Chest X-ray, PA view. Patient: 47 years old, sex F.
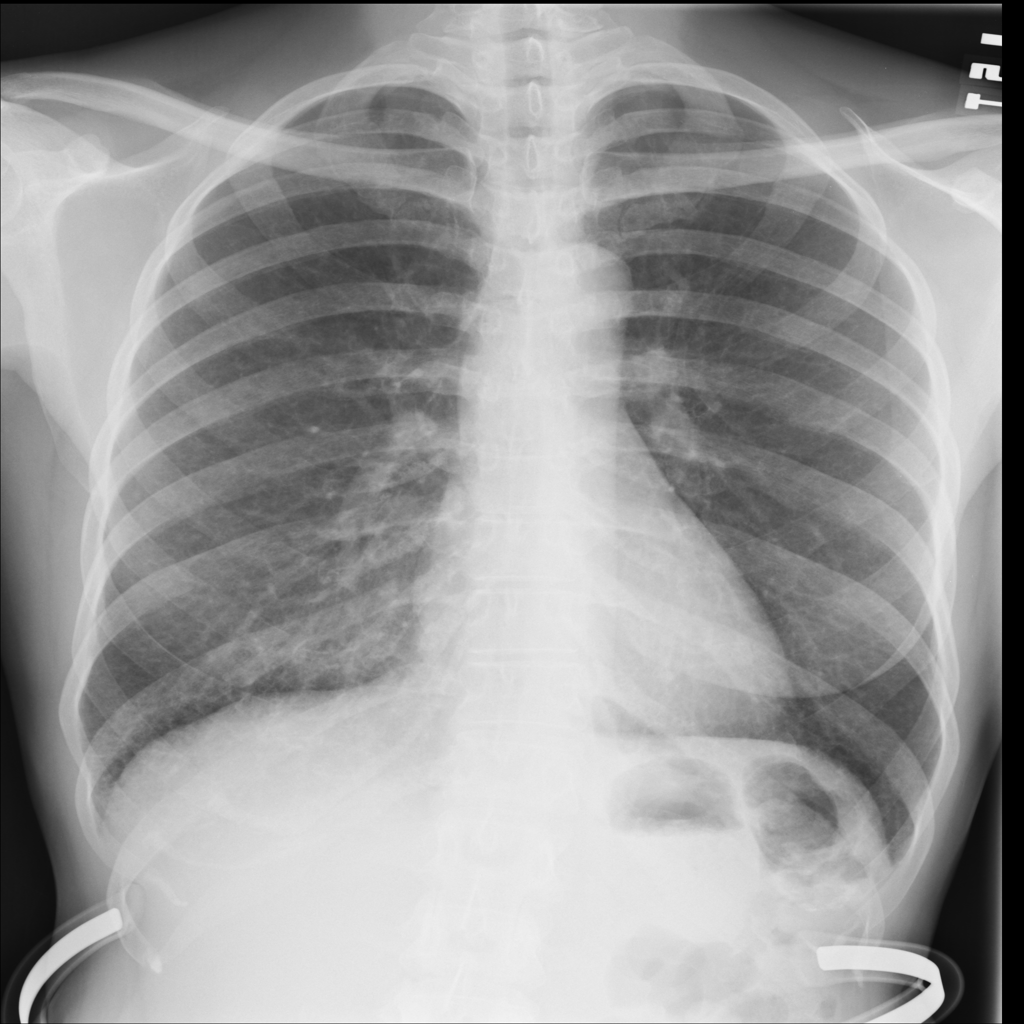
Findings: No Finding